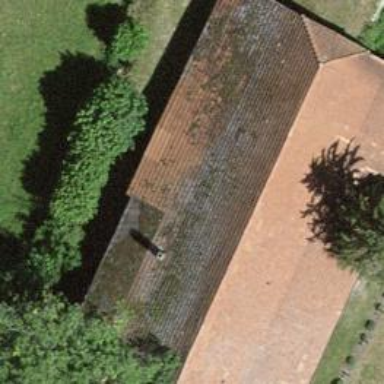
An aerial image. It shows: Farm building.